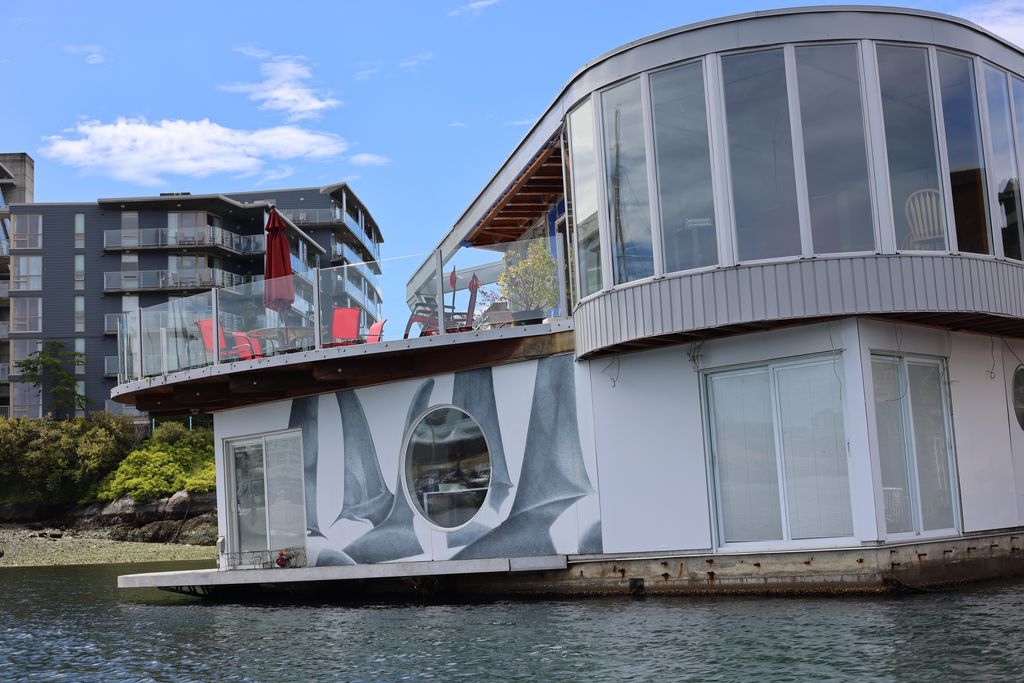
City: victoria